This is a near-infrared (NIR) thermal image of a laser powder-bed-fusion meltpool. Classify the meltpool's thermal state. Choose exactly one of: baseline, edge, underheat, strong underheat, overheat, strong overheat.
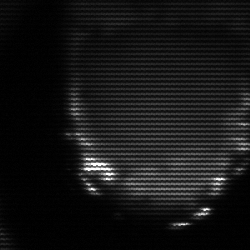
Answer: edge